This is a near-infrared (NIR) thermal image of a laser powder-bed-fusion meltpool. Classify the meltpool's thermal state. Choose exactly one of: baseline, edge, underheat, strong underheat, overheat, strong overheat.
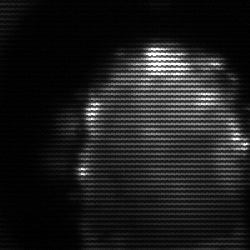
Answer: baseline